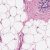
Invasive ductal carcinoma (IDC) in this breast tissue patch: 0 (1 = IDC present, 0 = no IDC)